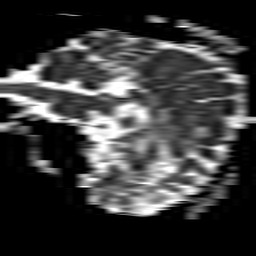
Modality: ADC
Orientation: sagittal
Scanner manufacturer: philips
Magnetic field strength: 1.5 T
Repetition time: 3.393 s
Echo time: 0.06922 s